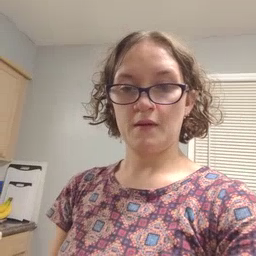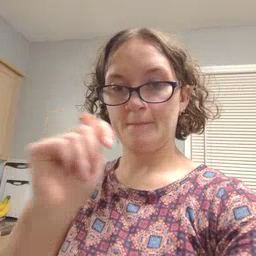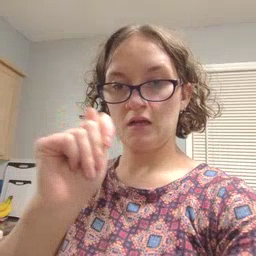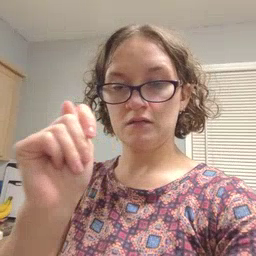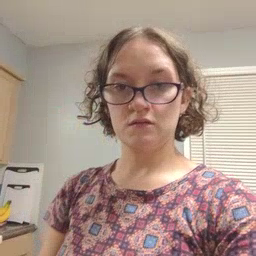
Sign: potty